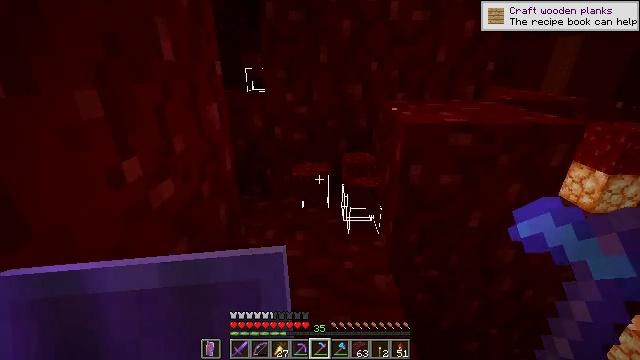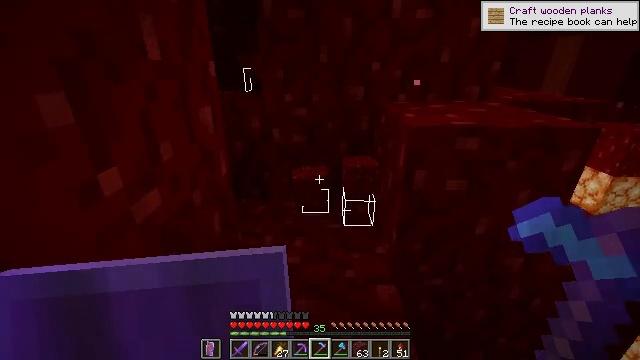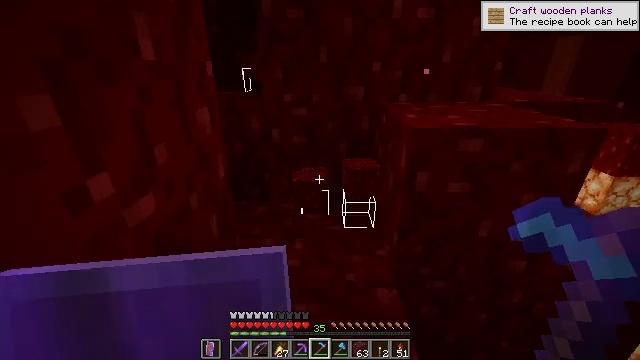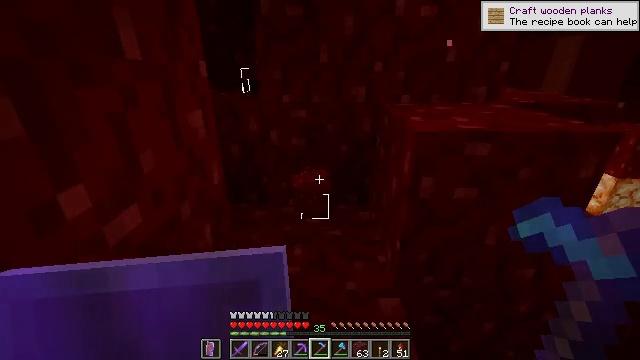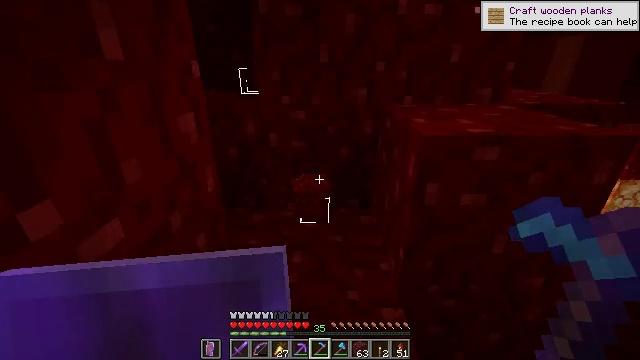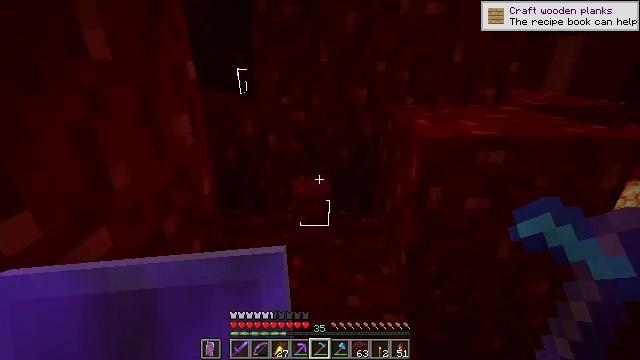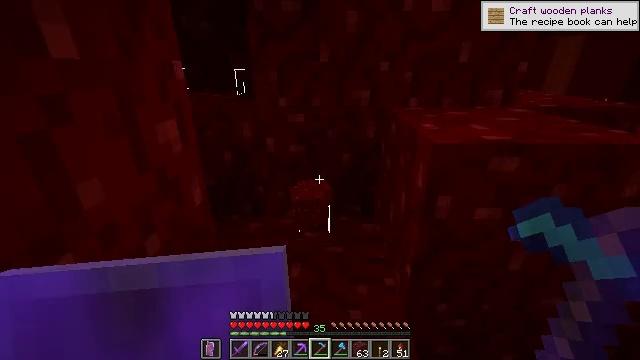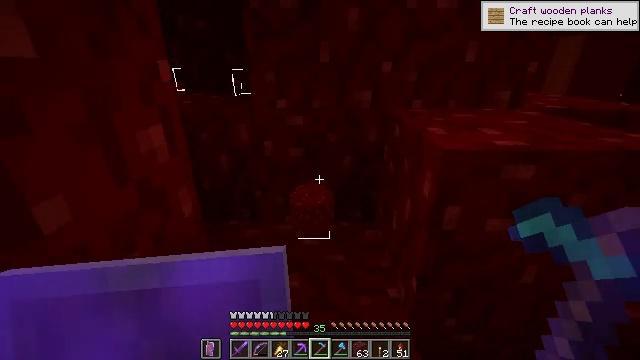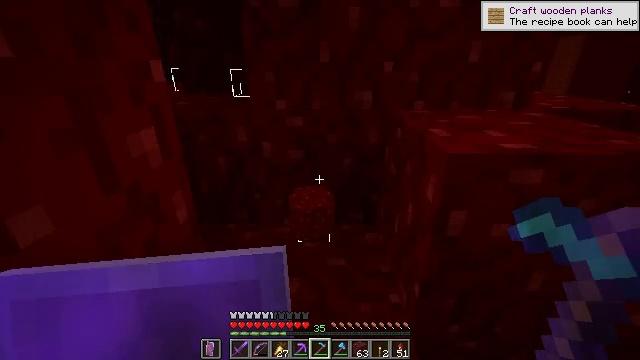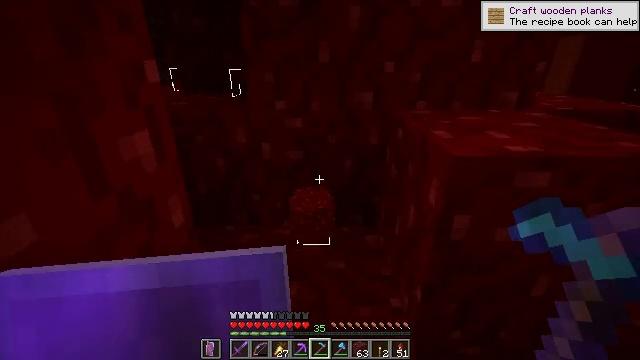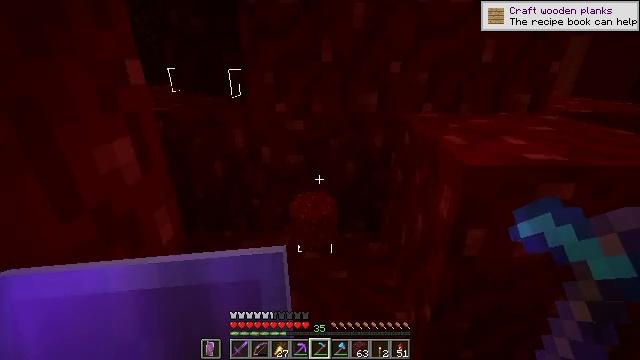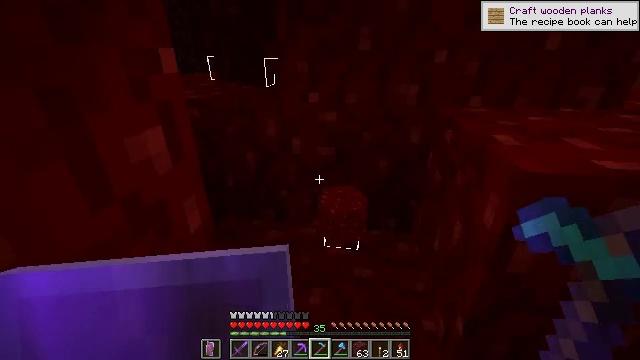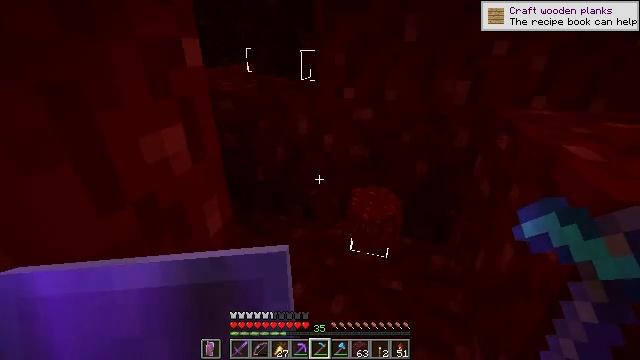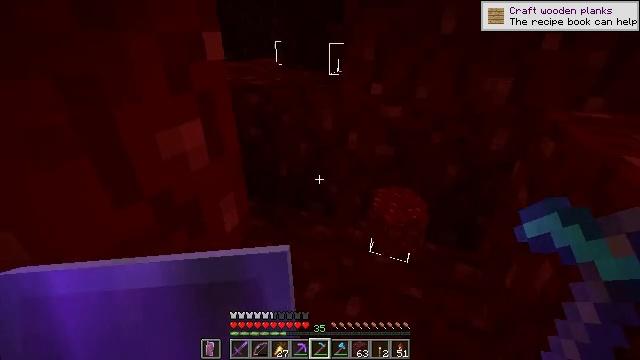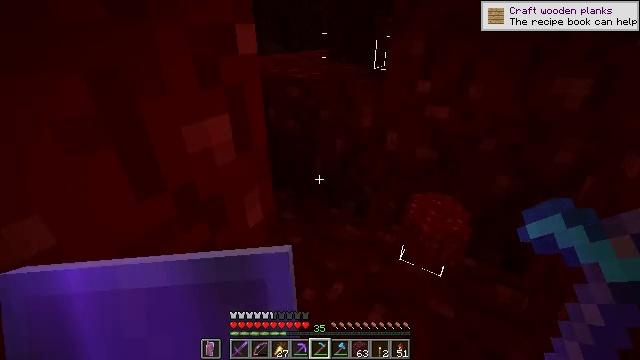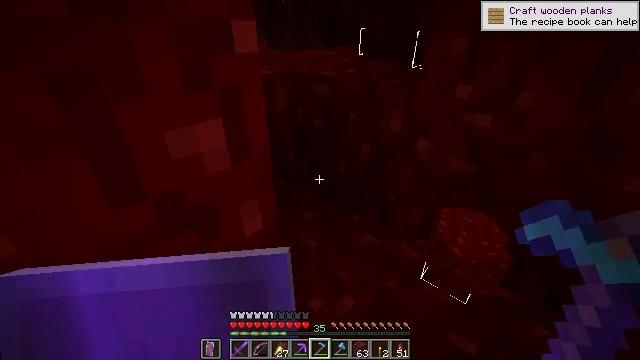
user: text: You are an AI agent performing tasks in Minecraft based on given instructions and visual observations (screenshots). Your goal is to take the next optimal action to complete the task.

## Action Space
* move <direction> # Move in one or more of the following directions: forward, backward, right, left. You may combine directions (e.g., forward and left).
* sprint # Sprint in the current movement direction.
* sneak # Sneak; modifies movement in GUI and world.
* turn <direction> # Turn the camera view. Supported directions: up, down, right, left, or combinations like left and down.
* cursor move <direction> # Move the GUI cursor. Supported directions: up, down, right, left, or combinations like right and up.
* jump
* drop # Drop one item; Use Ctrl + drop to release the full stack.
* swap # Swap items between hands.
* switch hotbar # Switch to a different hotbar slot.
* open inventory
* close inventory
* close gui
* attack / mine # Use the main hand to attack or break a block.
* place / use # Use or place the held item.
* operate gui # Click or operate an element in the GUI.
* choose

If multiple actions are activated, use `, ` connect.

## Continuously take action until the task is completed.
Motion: motion action
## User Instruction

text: Attack the nether wart block to break it.
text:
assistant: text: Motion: move forward, sneak
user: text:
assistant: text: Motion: move forward, sneak
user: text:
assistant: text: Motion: move forward, sneak
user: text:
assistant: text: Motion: move forward, sneak
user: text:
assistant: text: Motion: move forward, sneak
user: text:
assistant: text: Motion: move forward, sneak
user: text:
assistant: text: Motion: move forward, sneak
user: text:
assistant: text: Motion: move forward, sneak
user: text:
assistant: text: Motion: move forward, sneak
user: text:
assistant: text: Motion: move forward, sneak
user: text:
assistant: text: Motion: move forward, sneak, turn left and down
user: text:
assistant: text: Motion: move forward, sneak, turn left and down
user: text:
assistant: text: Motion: move forward and move right, sneak, turn left and down
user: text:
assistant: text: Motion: move forward and move right, sneak, turn left and down
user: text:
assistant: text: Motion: move forward and move right, sneak, turn left
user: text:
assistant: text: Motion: move forward and move right, sneak, turn left and down
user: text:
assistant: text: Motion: move forward and move right, sneak, turn left
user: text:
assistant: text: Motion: move forward and move right, sneak, turn left
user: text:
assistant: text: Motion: move forward and move right, sneak, turn left
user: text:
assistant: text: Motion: move forward and move right, sneak
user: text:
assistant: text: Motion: move forward and move right, sneak
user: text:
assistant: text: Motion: move forward and move right, sneak
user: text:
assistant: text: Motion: move forward and move right, sneak
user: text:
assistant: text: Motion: move forward and move right, sneak
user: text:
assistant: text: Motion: move forward and move right, sneak
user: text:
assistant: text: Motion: move forward and move right, sneak
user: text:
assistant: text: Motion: move forward and move right, sneak, turn left and up
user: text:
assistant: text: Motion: move forward and move right, sneak, turn left and up
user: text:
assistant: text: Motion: sneak, turn left and up
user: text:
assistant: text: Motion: sneak, turn up